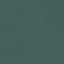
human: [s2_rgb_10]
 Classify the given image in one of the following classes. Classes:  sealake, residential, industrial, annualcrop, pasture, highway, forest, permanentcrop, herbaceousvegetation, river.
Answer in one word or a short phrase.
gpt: SeaLake